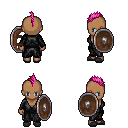
a pixel art fantasy rpg character, female body template, human, dark skin, gray robe, metal pants, pink mohawk hairstyle, gray slippers, shield, four views (front, back, left, right), 2x2 character sprite sheet, small pixel art, hard edges, no anti-aliasing